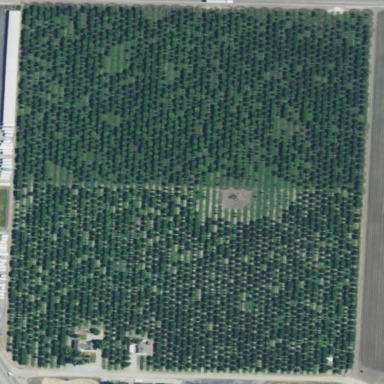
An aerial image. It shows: Orchard.